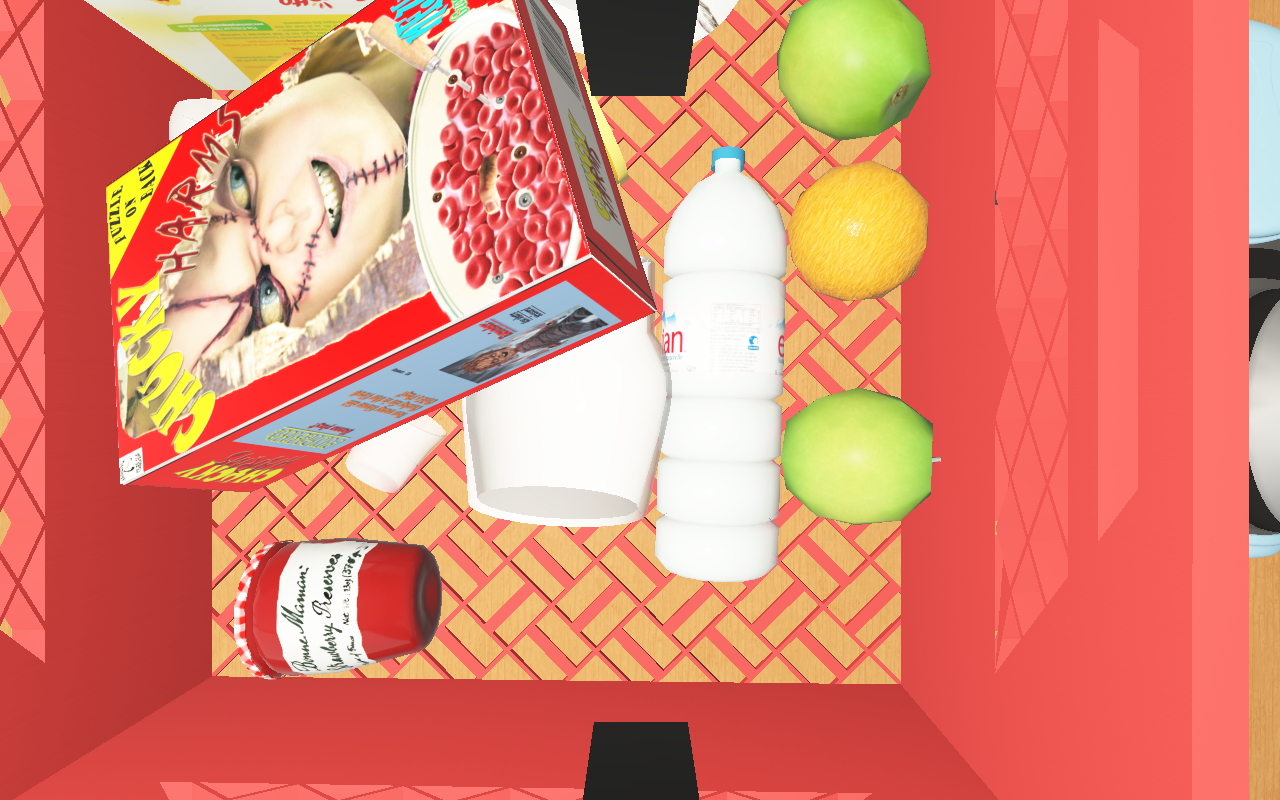
Objects in the scene:
carafe
water bottle
apple
orange
spoon
plate
wineglass
cereal box
biscuit box